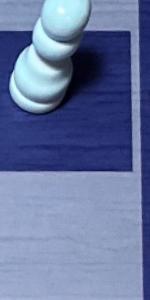
Label: Empty